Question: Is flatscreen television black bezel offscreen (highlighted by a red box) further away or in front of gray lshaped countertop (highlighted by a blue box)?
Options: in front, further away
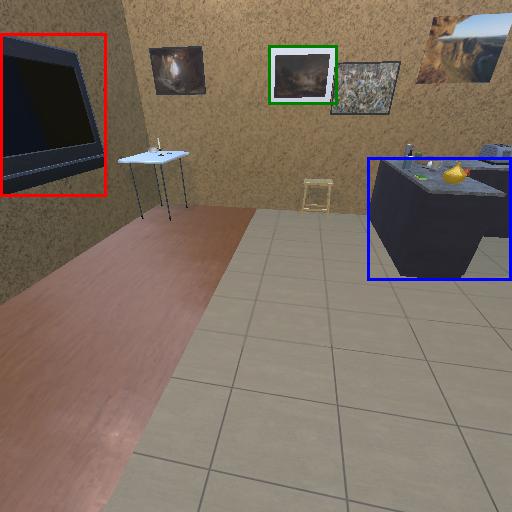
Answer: in front